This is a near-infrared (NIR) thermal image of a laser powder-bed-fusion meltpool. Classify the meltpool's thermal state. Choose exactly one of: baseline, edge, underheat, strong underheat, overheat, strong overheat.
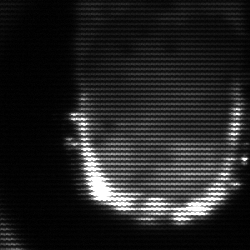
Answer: baseline